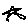
Label: star